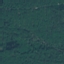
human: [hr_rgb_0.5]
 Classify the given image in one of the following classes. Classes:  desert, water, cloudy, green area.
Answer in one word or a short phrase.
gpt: green area